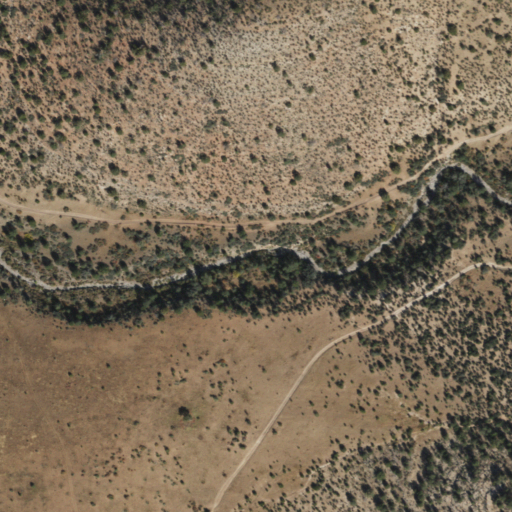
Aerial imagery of valley in Arizona named Martin Canyon containing shrub, evergreen forest, and grassland